Aerial crown-view tile of a tropical tree (Barro Colorado Island, Panama), acquired 20241014:
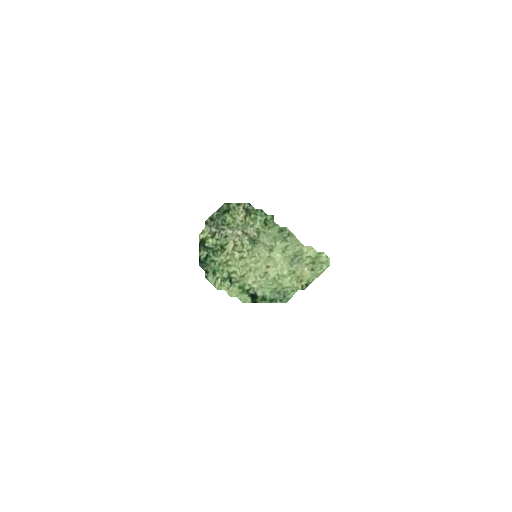
Species: Quararibea stenophylla
GBIF accepted scientific name: Quararibea stenophylla
Crown area: 13.605 m²